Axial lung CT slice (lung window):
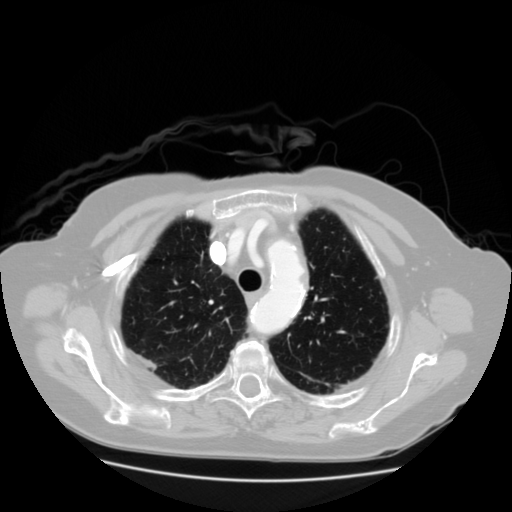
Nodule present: no